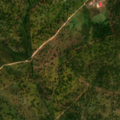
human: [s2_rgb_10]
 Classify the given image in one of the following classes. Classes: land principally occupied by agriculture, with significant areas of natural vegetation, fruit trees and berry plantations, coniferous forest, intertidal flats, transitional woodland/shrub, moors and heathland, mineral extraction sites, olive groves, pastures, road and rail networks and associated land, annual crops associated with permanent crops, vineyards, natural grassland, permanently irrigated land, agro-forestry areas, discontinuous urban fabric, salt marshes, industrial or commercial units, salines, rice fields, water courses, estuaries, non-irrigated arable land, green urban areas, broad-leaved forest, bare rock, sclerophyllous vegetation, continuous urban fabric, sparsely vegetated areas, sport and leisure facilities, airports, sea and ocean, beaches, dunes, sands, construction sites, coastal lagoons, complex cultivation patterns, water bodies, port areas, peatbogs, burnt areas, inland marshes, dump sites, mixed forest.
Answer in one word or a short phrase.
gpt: continuous urban fabric